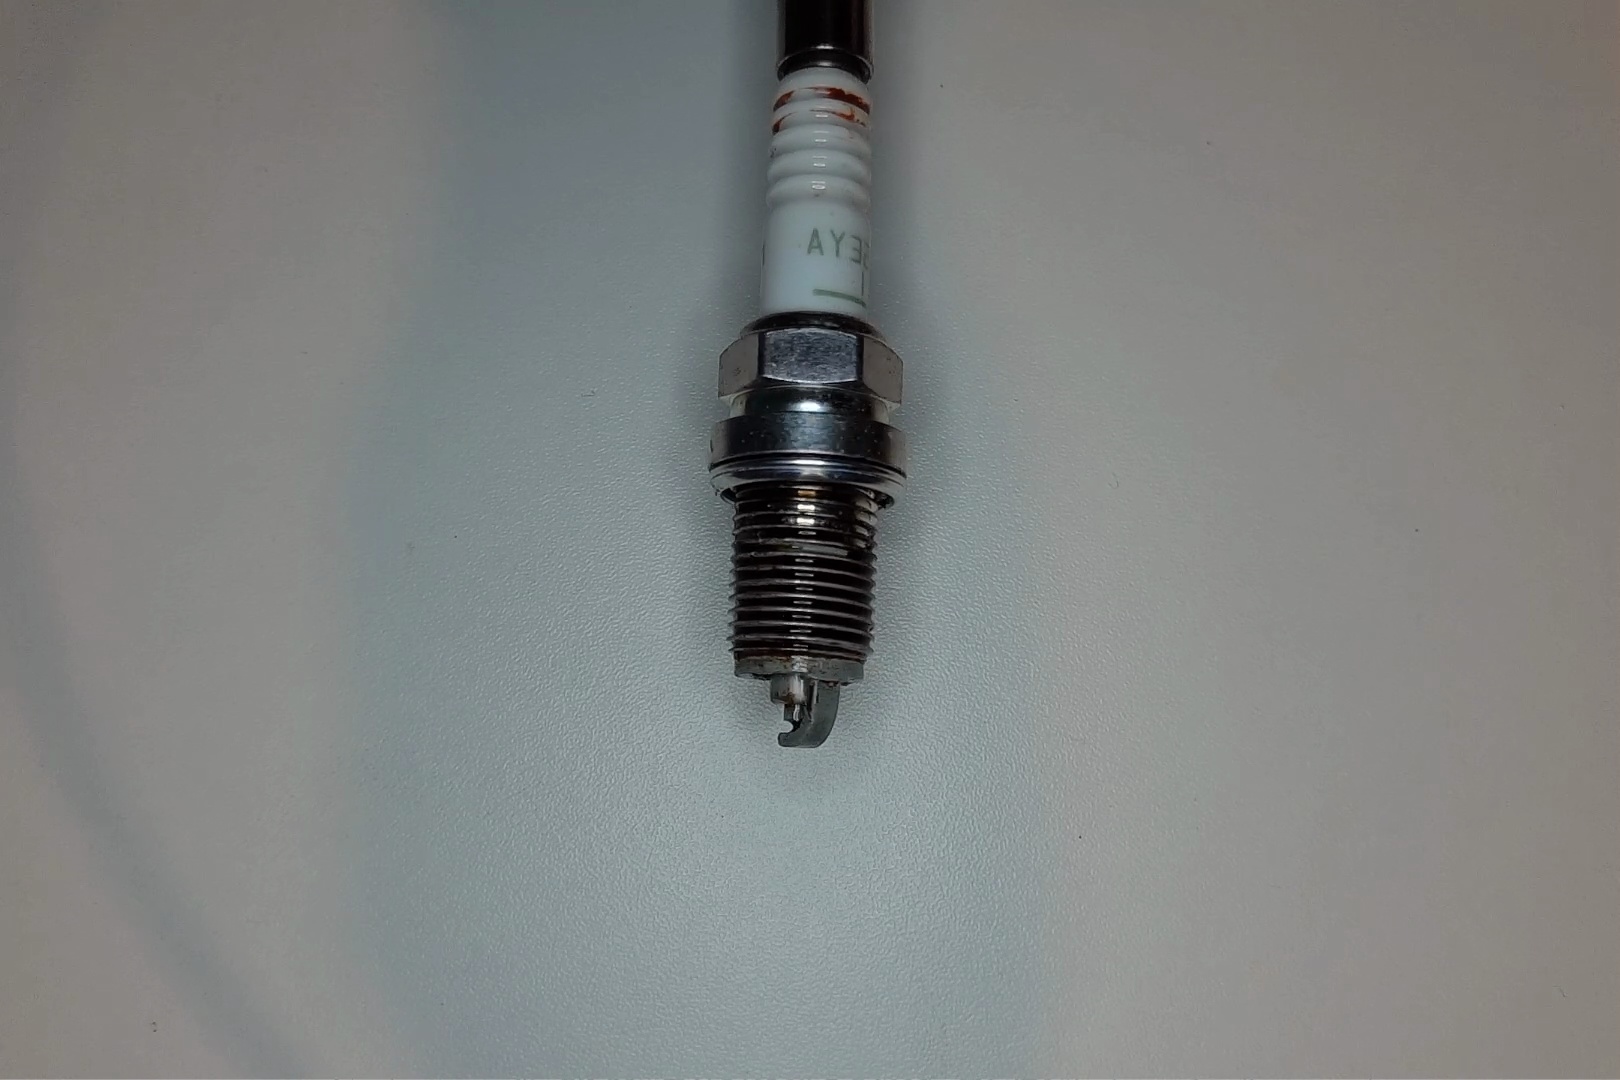
Label: anomaly